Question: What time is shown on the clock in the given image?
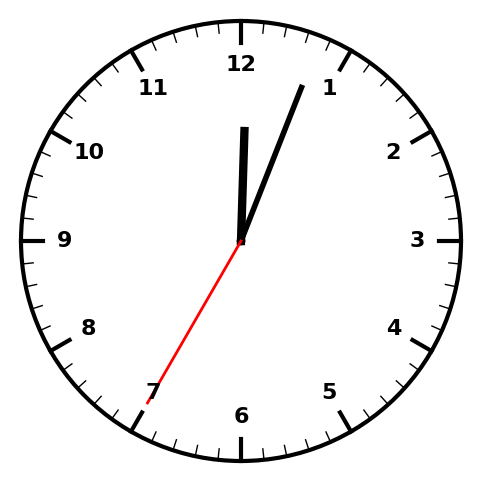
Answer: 12:03:35